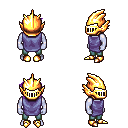
a pixel art fantasy rpg character, male body template, dark elf, purple skin, chain tabard jacket, teal pants, purple pixie cut hairstyle, gold helm, gold boots, four views (front, back, left, right), 2x2 character sprite sheet, small pixel art, hard edges, no anti-aliasing